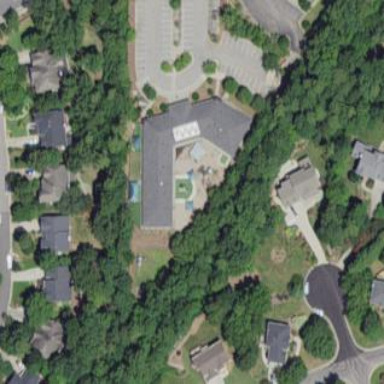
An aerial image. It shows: Kindergarten housed in school building.